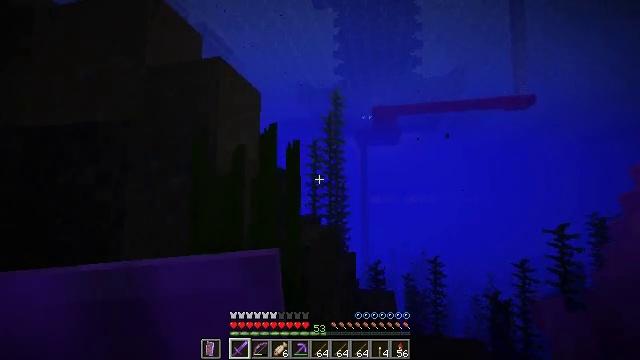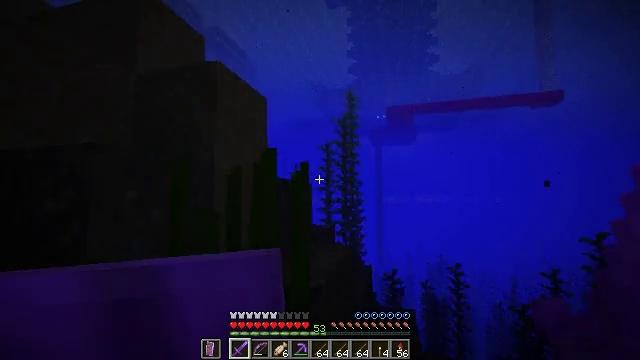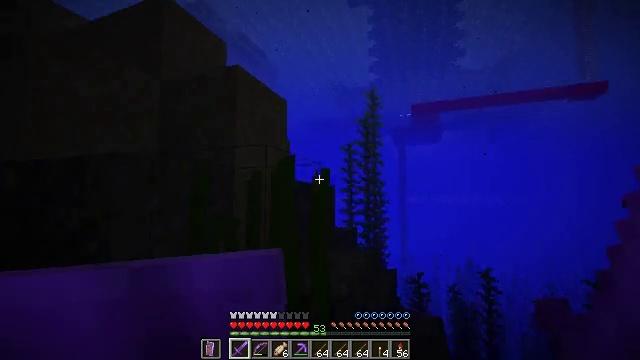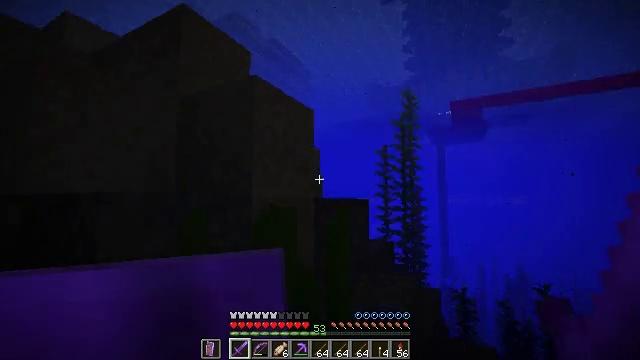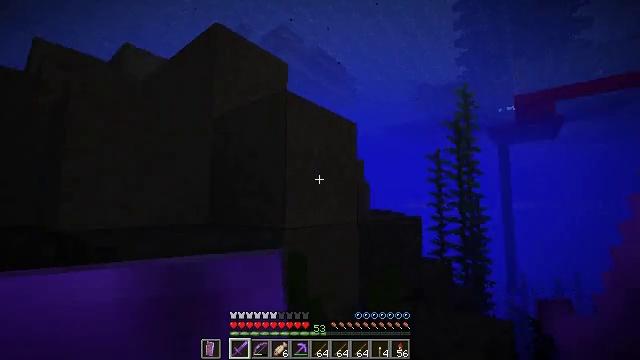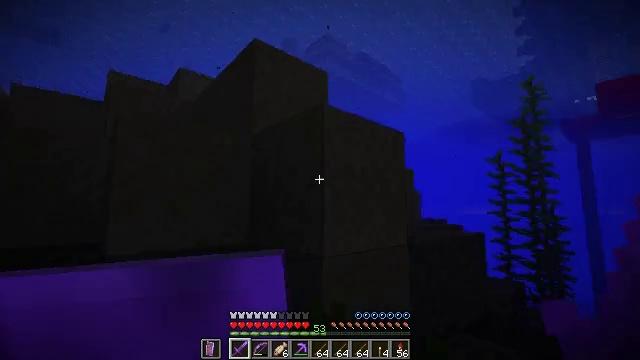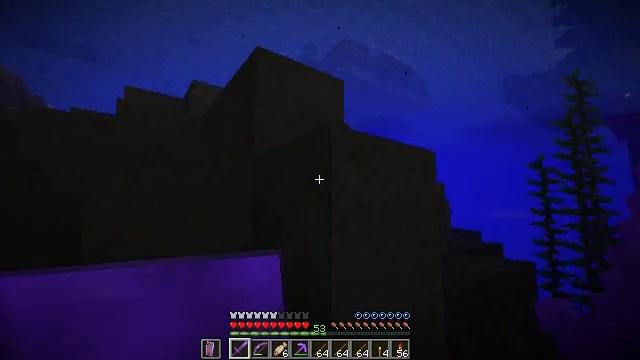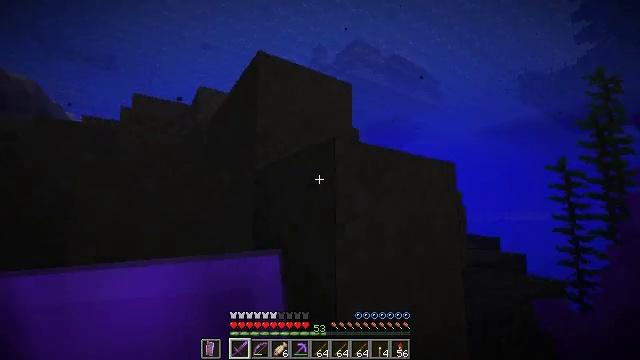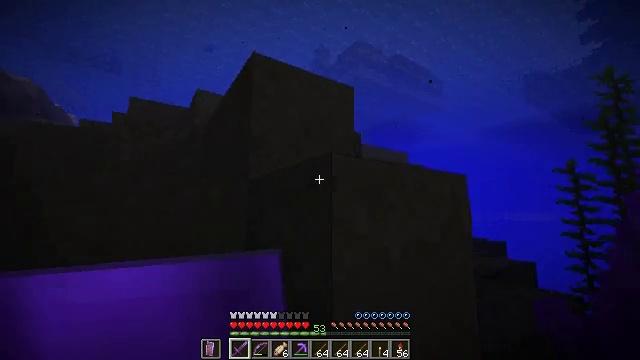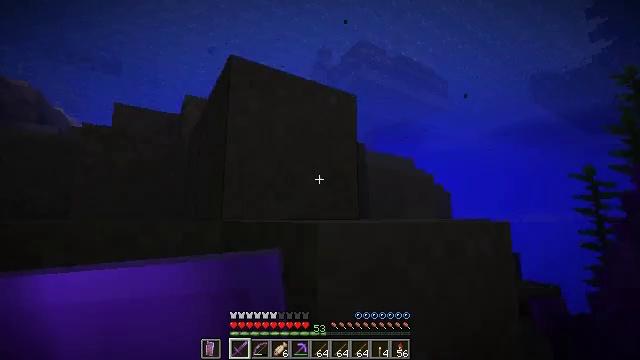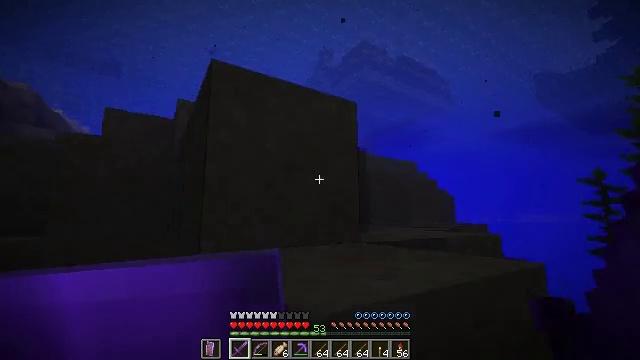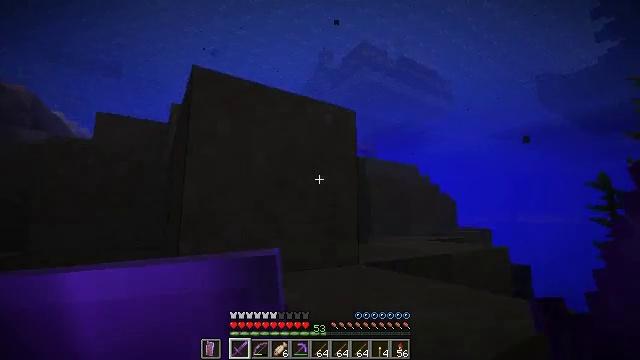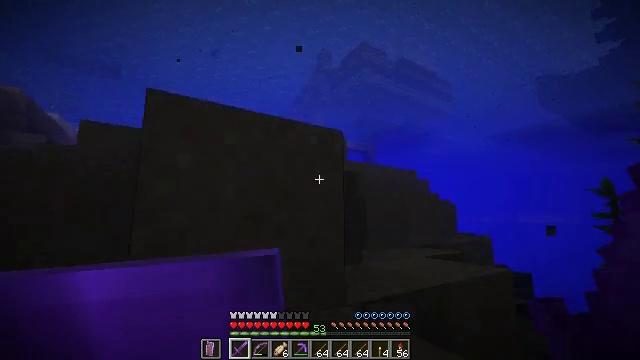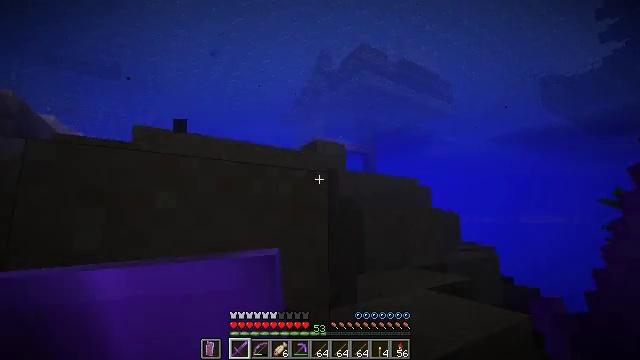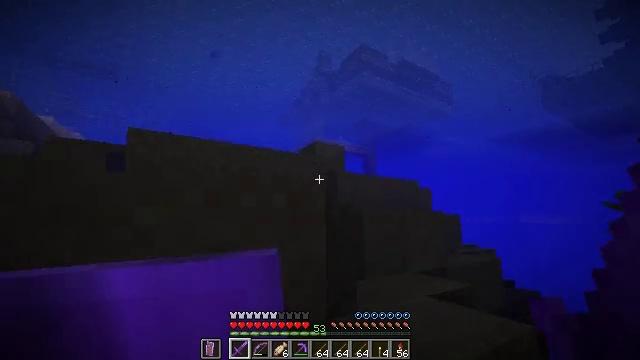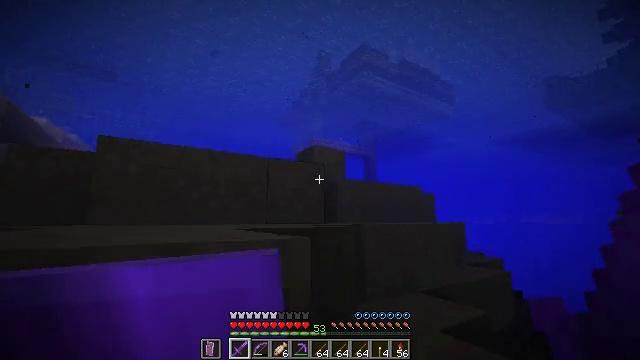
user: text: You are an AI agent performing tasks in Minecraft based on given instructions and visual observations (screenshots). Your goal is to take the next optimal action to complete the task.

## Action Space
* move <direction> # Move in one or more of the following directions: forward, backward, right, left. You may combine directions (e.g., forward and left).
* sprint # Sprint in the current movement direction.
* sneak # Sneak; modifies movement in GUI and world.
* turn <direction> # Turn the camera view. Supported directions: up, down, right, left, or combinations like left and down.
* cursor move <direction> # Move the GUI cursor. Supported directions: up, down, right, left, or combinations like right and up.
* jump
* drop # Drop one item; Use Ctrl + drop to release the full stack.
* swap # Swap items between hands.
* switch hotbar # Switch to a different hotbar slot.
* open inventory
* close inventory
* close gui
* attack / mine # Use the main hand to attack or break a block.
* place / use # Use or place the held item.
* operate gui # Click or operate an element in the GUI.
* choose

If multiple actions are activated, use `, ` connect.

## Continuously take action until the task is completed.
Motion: motion action
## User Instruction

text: craft item air
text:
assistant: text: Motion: move forward, sprint, turn left, jump
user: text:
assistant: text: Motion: move forward, sprint, turn left, jump
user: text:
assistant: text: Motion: move forward, sprint, turn left, jump
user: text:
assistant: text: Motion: move forward, sprint, turn left and up, jump
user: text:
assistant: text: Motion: move forward, sprint, turn left and up, jump
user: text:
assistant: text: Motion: move forward, sprint, turn left, jump
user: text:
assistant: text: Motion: move forward, sprint, turn left, jump
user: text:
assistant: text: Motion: move forward, sprint, jump
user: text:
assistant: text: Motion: move forward, sprint, jump
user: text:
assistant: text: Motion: move forward, sprint, jump
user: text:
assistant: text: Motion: move forward, sprint, jump
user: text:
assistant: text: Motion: move forward, sprint, jump
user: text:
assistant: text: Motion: move forward, sprint, jump
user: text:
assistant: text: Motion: move forward, sprint
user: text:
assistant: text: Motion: move forward, sprint
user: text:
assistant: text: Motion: move forward, sprint
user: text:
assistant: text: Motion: move forward, sprint, jump
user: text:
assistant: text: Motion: move forward, sprint, jump
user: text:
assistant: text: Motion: move forward, sprint, jump
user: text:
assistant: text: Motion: move forward, sprint, jump
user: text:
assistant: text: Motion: move forward, sprint, jump
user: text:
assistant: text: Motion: move forward, sprint, jump
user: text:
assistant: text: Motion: move forward, sprint, jump
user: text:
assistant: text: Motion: move forward, sprint, jump
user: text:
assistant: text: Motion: move forward, sprint, jump
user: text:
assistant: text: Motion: move forward, sprint, jump
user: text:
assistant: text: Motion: move forward, sprint, jump
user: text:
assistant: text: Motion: move forward, sprint, jump
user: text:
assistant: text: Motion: move forward, sprint, jump
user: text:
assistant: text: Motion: move forward, sprint, jump